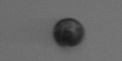
Label: Dinophyceae